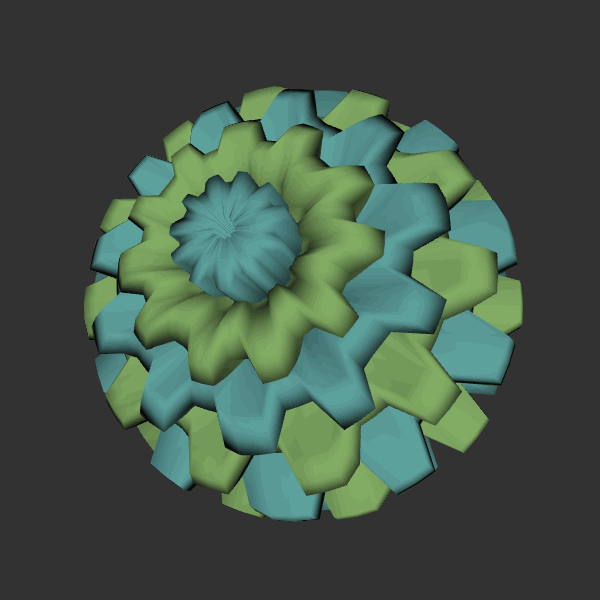
Background: dark